Question: I was asked to implement this chart in polymorphism, which the output is to calculate geometry:

The criteria is as follows:
- - -
Here's the snippet of what I've done. To shorten, I'll put 2d class as an example:
'''
//base initiation
class Shape{
public:
virtual void print(){};
virtual void getArea(double n){};
};
//2d class which is derived from base class
class TwoDimensionalShape : public Shape{
public:
virtual void getPerimeter(double n){};
};
//The actual shape
class Circle : public TwoDimensionalShape{
protected:
double perimeter, area;
public:
void getArea(double radius){
this->area=(3.1415*radius*radius);
}
void getPerimeter(double radius){
this->perimeter=(3.1415*2*radius);
}
void print(){
cout << "Circle's perimeter: " << this->perimeter << endl;
cout << "Circle's area: " << this->area << endl;
}
Circle(){};
~Circle(){};
};
'''
And for the usage itself is:
'''
//setting the object as global
Shape *object;
//the class
void circle(){
Circle circle;
object=&circle;
double radius;
system("cls");
do{
cout << "Enter radius value: ";
cin >> radius; flush();
} while (radius<=0);
object->getPerimeter(radius); object->getArea(radius);
object->print(); cin.get();
}
'''
And I think I did it okay, but not! The error list shows:
'''
Error 4 error C2039: 'getPerimeter' : is not a member of 'Shape'
Error 5 IntelliSense: class "Shape" has no member "getPerimeter"
'''
I was thinking about using cast, but I plainly have no experience with it.
Long story short, how do I able to access any kind of derived class only by using Shape *object (This object is also used for sphere, cube, tetrahedron, etc)?
p.s. this is not a duplicate of <URL> as it asks a totally different thing
: Yeah the signatures suck so I will edit my code in my desktop later as well as this one so please continue. Thanks!
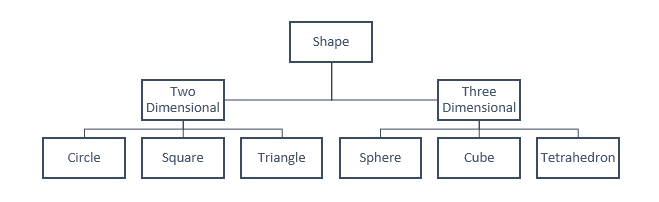
Answer: So let me pick apart what you have said:
> print() and getArea() function are placed in base class, which is
Shape. It is also asked that it's a pure virtual function but I'm
starting to doubt it(..?)
From your code you don't know what a pure virtual is, any class with a pure virtual becomes whats called an abstract base class, a keynote about an abstract base class is that you cannot create an instance of it and every class that inherits from it has to overwrite these functions, you make a pure virtual function by doing the following:
'''
class Shape{
public:
virtual void print() = 0;
virtual double getArea() = 0;
};
'''
> getPerimeter() function is placed in 2d class, and getArea() is placed in 3d class
'getArea()' and 'getPerimeter()' are you sure its not suppose to be 'getVolume()' and 'getPerimeter()', as those would make sense to be in the children classes, based on your third requirement. 'getArea()' would already exist in the 3d class as the 3d class has to overwrite it and so does the 2d class.
> Long story short, how do I able to access any kind of derived class only by using Shape *object (This object is also used for sphere, cube, tetrahedron, etc)?
Simply put, you don't as your 'Shape*' will have no idea as to what 'getPerimeter()' is or what 'getVolume()' as they were not defined in the base class. You do have the option of using a temporary 'TwoDimensionalShape*' and dynamically casting object to that, and then using that temporary pointer to get the perimeter.
Like:
'''
TwoDimensionalShape* ptr_shape = dynamic_cast<TwoDimensionShape*>(object);
if(ptr_shape)
{
ptr_shape->getPerimeter(/*arguments here if you have them...*/)
}
'''